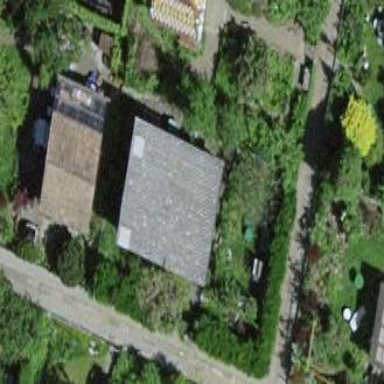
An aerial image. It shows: Allotment house.